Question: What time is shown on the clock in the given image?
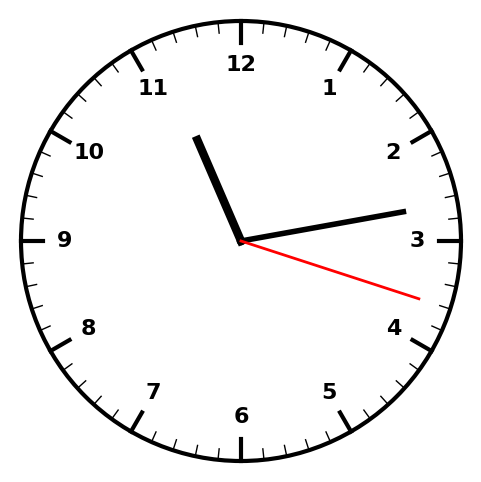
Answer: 11:13:18